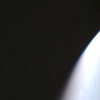
Label: space